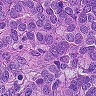
Metastatic tissue present: yes